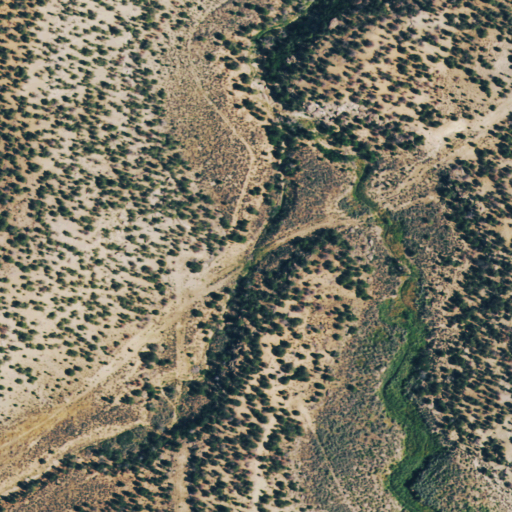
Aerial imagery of valley in Colorado named Grassy Draw containing evergreen forest and shrub